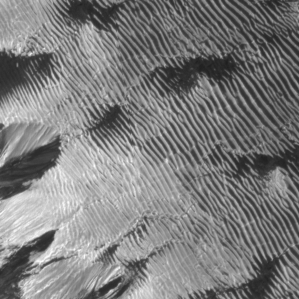
Label: frost